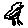
Label: bird